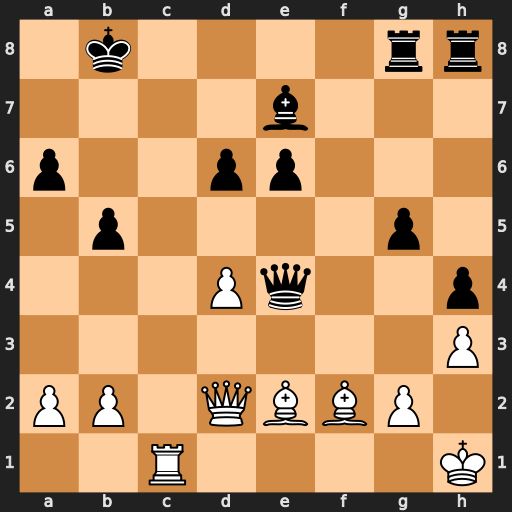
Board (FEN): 1k4rr/4b3/p2pp3/1p4p1/3Pq2p/7P/PP1QBBP1/2R4K
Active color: w
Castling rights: -
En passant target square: -
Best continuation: Bf3 Qf4 Be3 Qxf3 gxf3